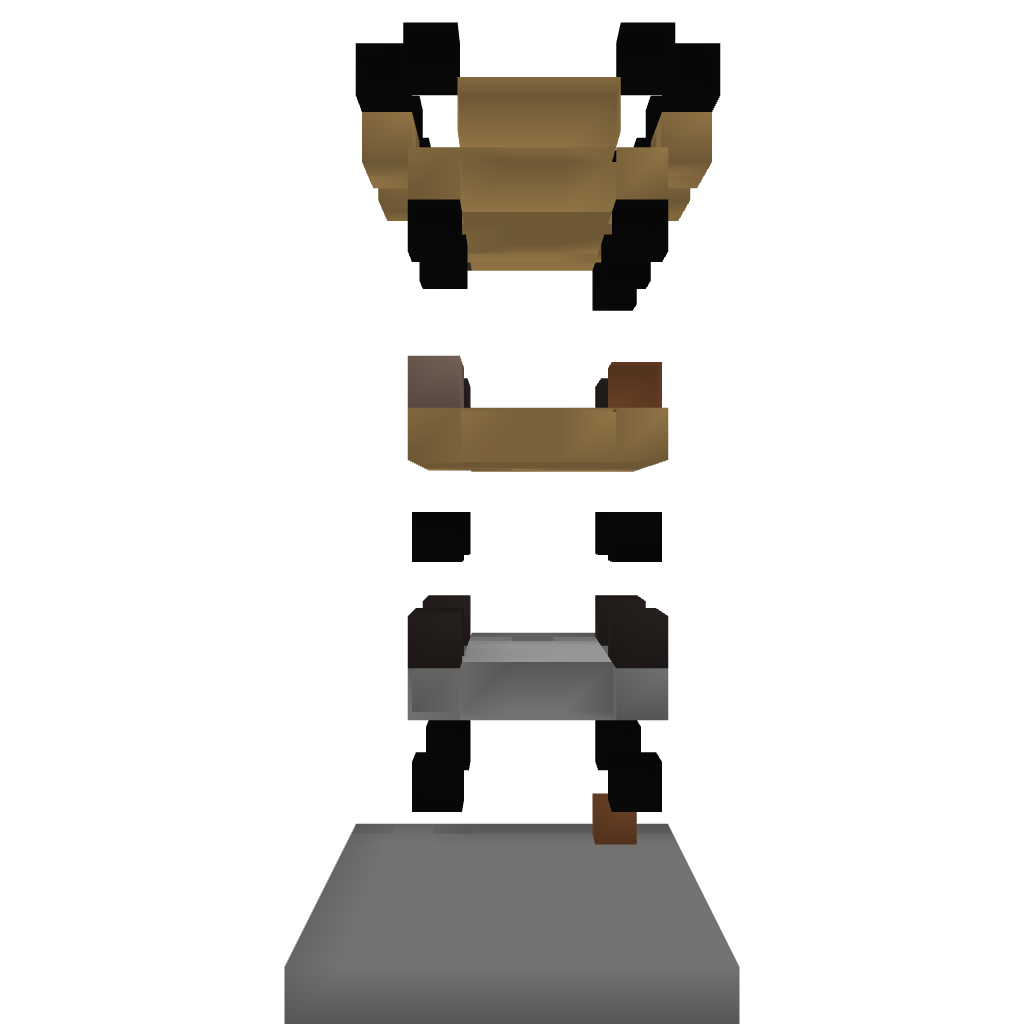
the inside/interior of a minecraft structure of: Crafter House